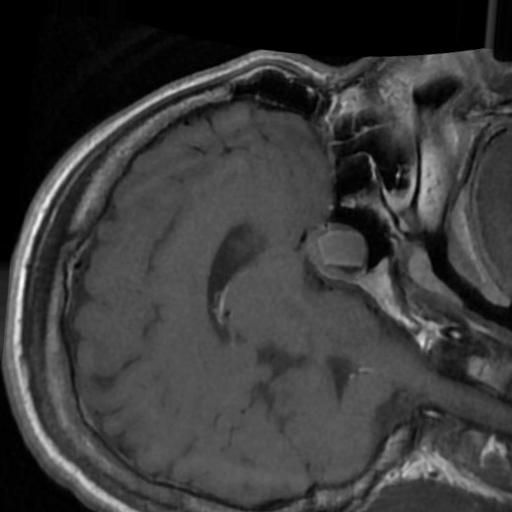
Label: brain_tumor